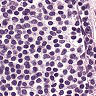
Metastatic tissue present: no